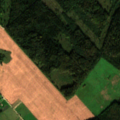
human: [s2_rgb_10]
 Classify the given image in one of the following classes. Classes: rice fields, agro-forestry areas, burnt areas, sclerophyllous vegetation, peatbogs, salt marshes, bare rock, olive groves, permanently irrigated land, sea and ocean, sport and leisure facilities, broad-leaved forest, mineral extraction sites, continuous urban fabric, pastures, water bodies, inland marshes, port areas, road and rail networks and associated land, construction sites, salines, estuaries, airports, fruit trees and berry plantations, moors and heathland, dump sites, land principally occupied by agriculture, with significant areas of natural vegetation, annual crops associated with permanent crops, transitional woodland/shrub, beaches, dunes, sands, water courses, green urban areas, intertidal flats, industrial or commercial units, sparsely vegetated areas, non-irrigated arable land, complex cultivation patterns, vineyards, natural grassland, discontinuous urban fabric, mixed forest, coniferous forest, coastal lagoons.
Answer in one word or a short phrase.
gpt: non-irrigated arable land, pastures, coniferous forest, mixed forest, transitional woodland/shrub